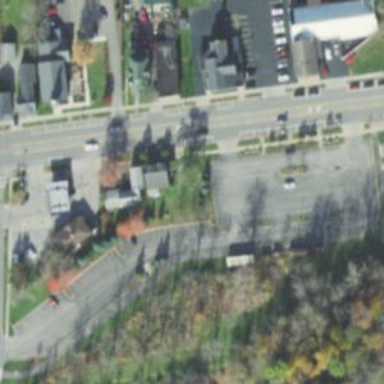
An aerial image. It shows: Parking area.